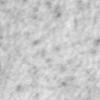
Label: no_change